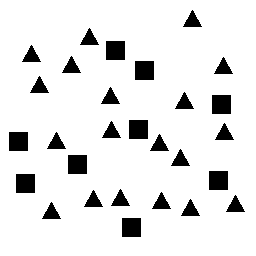
Squares: 9
Triangles: 19
Stars: 0
Total shapes: 28